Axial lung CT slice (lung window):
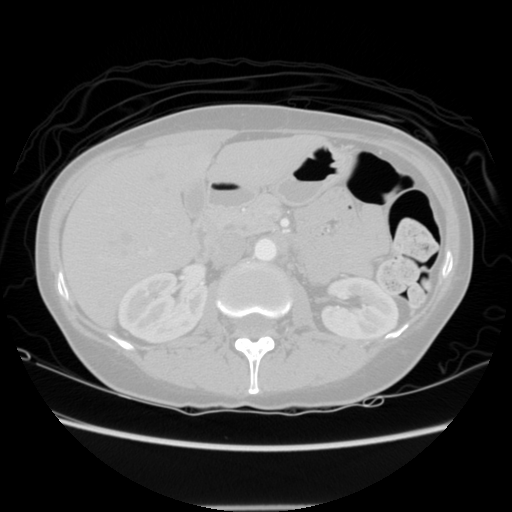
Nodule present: no